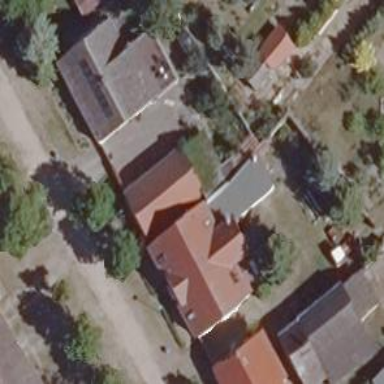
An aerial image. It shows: Gabled house with the roof oriented along the building.